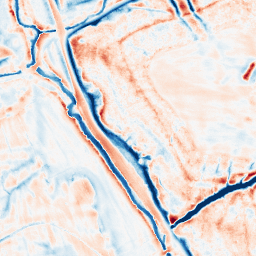
Category: edge_preserving
Decomposition family: bilateral
Decomposition parameters: d: 21
sigma_color: 25
sigma_space: 75
Upsampling method: bicubic_16x
Upsampling parameters: scale: 16
Upsampling scale: 16